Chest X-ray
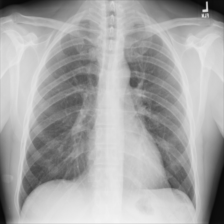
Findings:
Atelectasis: negative
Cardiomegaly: negative
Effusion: negative
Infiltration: negative
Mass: negative
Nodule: negative
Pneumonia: negative
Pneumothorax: negative
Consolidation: negative
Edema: negative
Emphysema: negative
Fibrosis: negative
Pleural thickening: negative
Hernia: negative